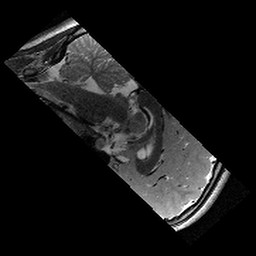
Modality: T2w
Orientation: sagittal
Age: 9
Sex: female
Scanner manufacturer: siemens
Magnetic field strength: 3 T
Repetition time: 9.23 s
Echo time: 0.067 s